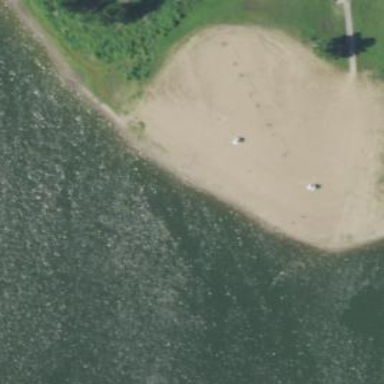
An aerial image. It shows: Beautiful beach with natural surroundings.